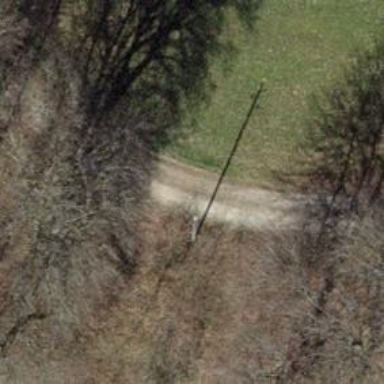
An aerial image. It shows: Minor power line.